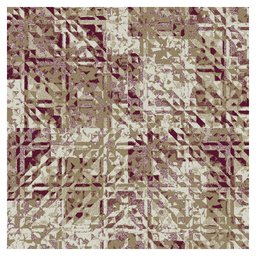
Label: decoration